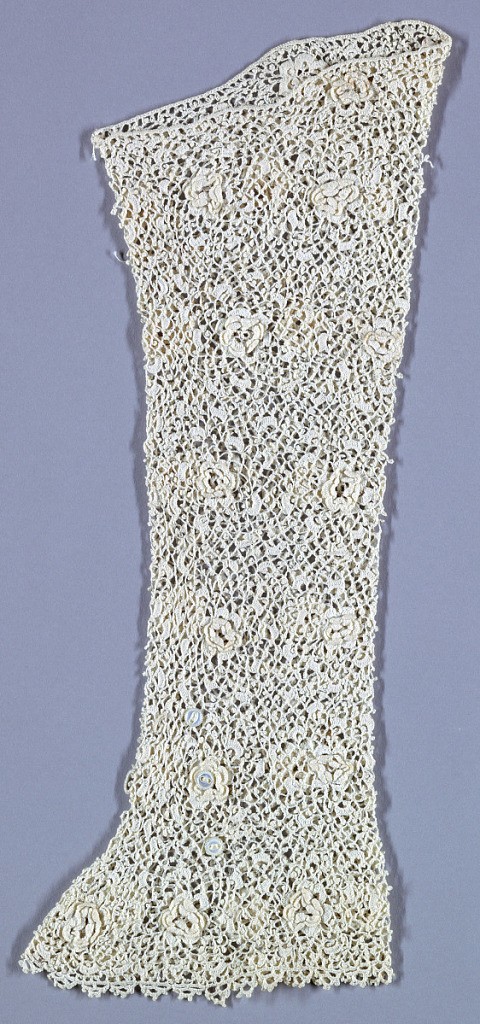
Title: Sleeves
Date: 19th century
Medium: linen Technique: crochet
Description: Pair of sleeves crocheted in white linen with a design of roses.